Question: I'd like to grab the NSString which I created on parse.com and paste it into a label, if the view loads. I tried this <URL> but It doesnt seems to work. Does have anyone a solution for my problem?
I've set up something at parse here:

and also tried this code. However, NOTHING works...
'''
PFQuery *query = [PFQuery queryWithClassName:@"TextObject"];
PFObject *textu = [query getObjectWithId:@"zhfk6bWd5r"];
label.text = [textu objectForKey:@"text"];
'''
I would be glad it someone could help me with this.
Thanks.
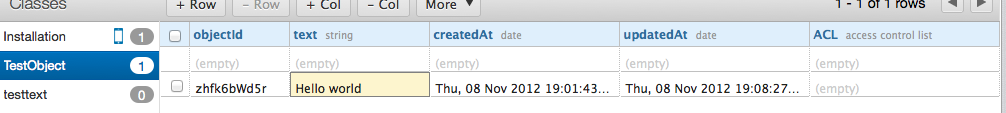
Answer: Your object is 'TestObject' in the image but 'TextObject' in the code.
Please change the code to:
'''
PFQuery *query = [PFQuery queryWithClassName:@"TestObject"];
PFObject *textu = [query getObjectWithId:@"zhfk6bWd5r"];
label.text = [textu objectForKey:@"text"];
'''